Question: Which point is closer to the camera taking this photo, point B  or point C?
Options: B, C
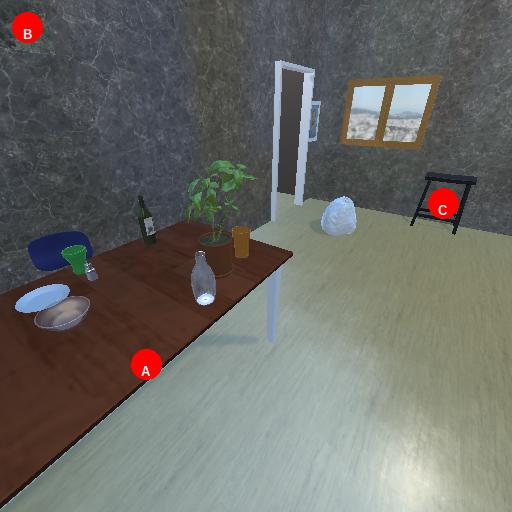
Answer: B